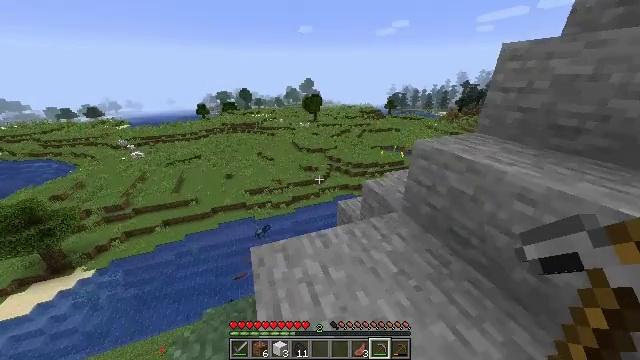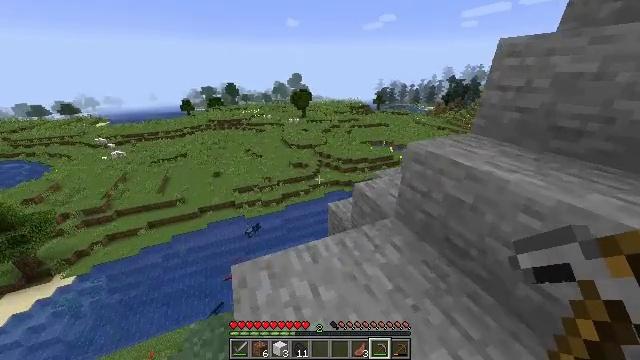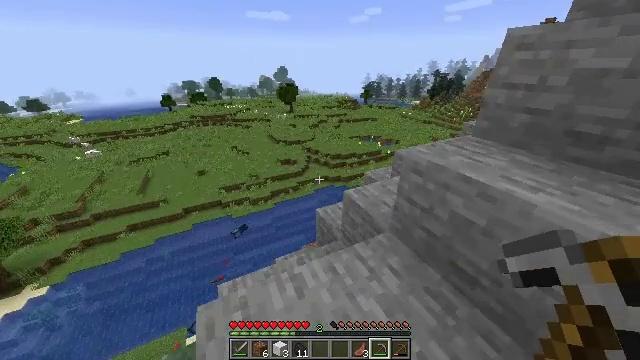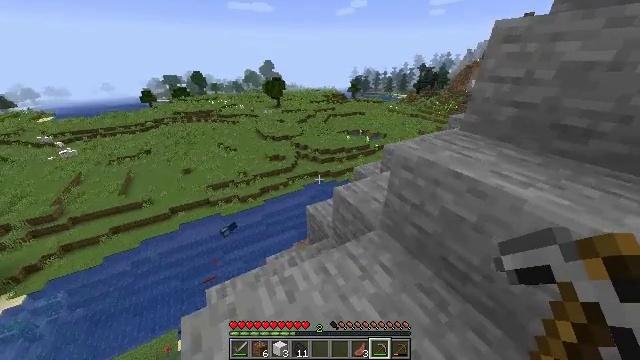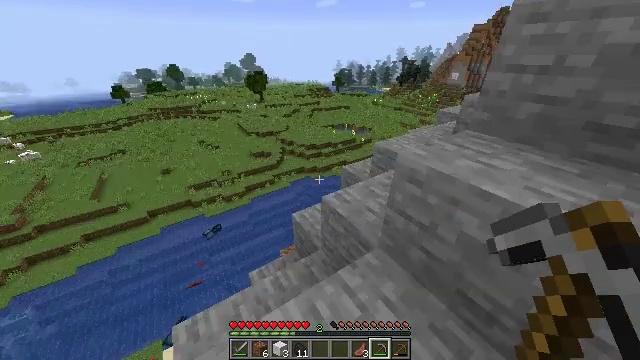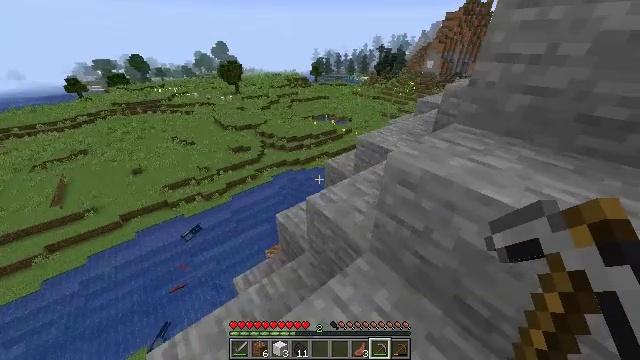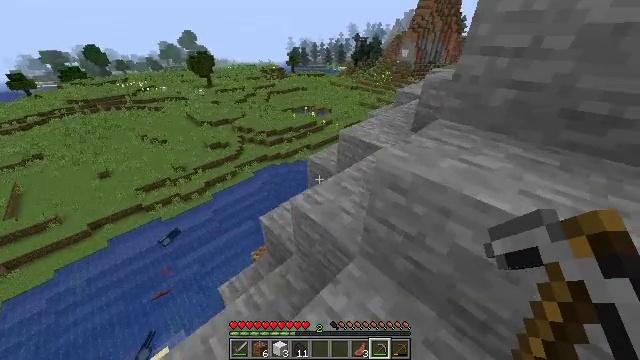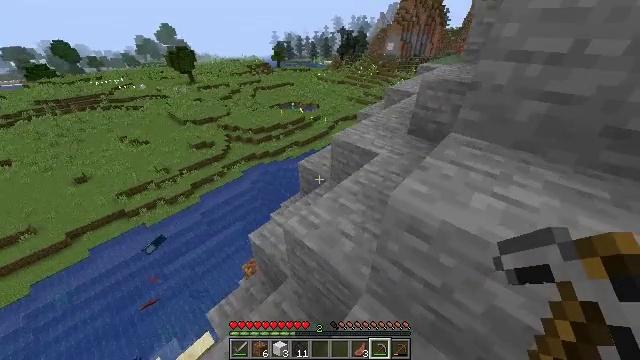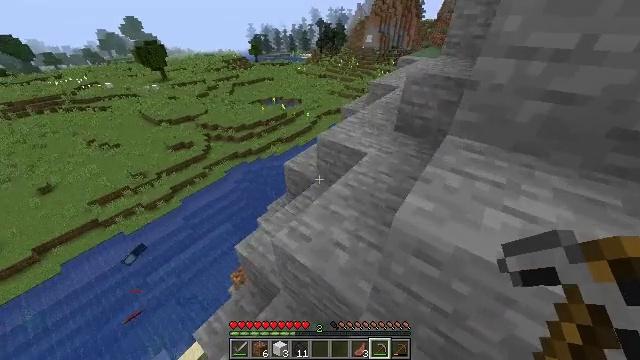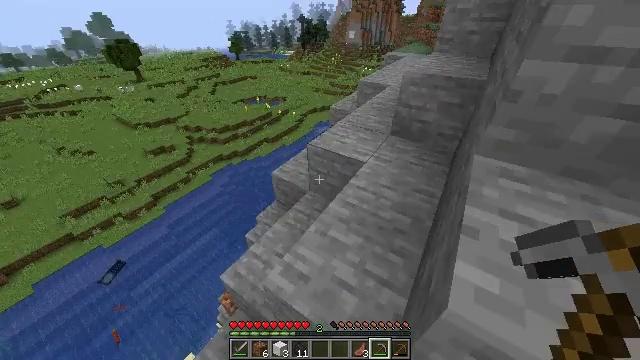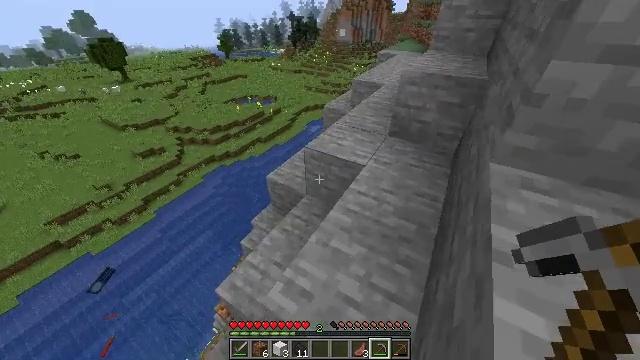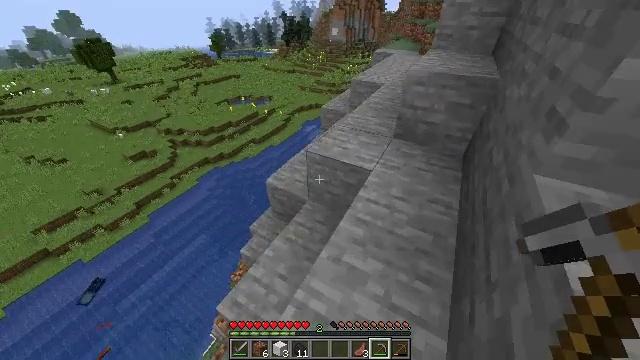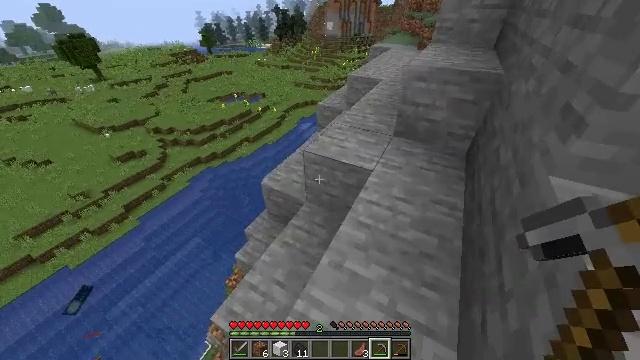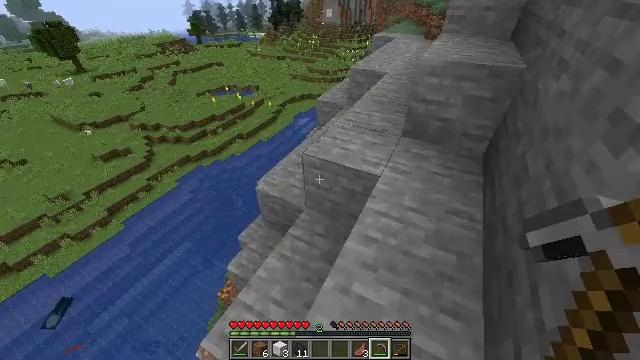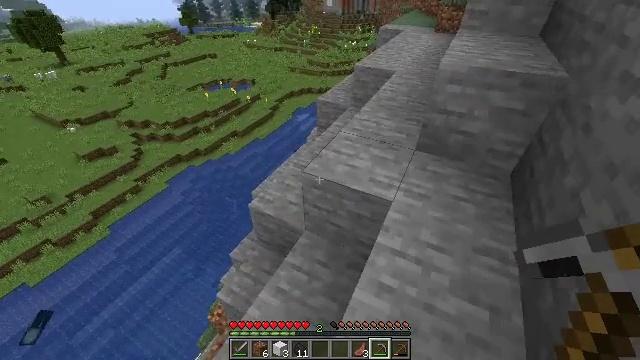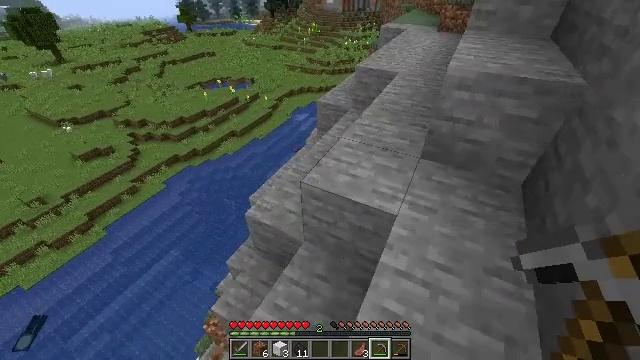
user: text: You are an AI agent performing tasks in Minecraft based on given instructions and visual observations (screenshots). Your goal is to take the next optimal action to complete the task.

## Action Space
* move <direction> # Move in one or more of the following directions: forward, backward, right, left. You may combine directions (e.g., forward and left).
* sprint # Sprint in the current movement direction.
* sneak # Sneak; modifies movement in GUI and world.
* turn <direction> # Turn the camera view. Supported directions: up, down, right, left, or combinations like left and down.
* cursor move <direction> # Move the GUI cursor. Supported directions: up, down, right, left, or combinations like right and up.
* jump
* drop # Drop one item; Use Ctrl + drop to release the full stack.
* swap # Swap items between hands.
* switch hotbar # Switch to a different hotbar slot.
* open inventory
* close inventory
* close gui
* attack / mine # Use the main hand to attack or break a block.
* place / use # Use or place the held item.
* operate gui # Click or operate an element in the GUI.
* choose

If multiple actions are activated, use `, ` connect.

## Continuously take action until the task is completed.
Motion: motion action
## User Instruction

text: Kill the salmon.
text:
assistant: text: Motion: move forward, turn right and down
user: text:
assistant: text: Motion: move forward, turn right and down
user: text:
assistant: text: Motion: move forward, turn right and down
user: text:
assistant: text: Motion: move forward, turn right and down
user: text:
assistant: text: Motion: move forward, turn right and down
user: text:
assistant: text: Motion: move forward, turn right and down
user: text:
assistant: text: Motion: move forward, turn right and down
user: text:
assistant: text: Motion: move forward, turn right and down
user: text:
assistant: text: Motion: move forward, turn right
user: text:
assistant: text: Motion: move forward, turn right
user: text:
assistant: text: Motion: move forward, turn right
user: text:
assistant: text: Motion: move forward, turn right
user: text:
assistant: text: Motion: move forward
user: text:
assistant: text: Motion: move forward
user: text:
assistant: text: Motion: move forward
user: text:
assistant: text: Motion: move forward
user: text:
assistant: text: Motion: move forward
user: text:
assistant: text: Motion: move forward
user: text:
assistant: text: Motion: move forward
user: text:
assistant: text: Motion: move forward
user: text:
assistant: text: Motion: move forward, turn left
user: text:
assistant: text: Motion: move forward, turn left and down
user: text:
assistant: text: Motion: move forward, turn left and down
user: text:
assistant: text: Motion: move forward, turn left and down
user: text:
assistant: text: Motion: move forward, turn left and down
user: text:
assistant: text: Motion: move forward, turn left and down
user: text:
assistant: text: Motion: move forward, turn left and down
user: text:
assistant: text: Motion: move forward, turn left
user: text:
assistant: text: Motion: move forward, turn left
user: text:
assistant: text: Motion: move forward and move right